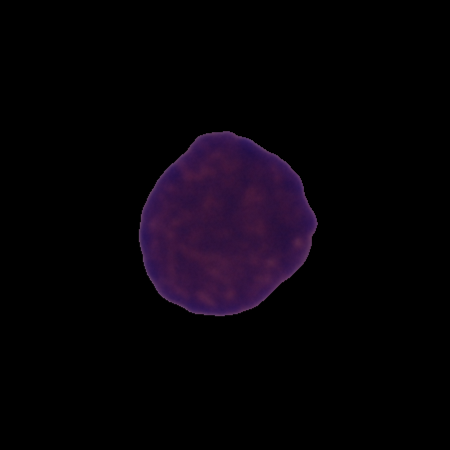
Label: cancer